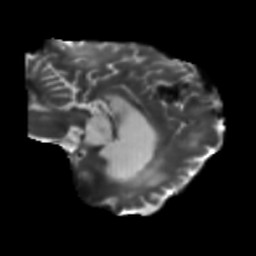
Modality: T2w
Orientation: sagittal
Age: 65
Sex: female
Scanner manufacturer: siemens
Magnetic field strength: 3 T
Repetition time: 5.47 s
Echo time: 0.0854 s